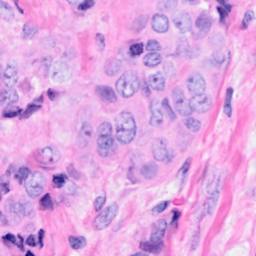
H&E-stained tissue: Breast